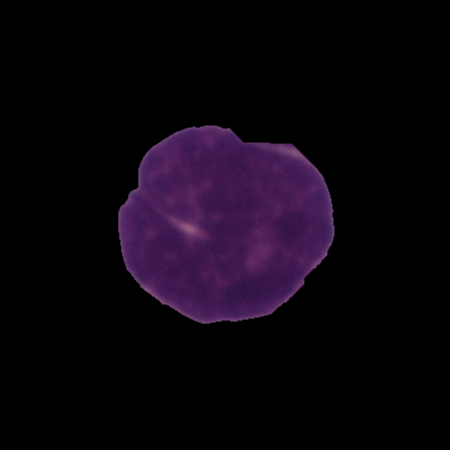
Label: cancer